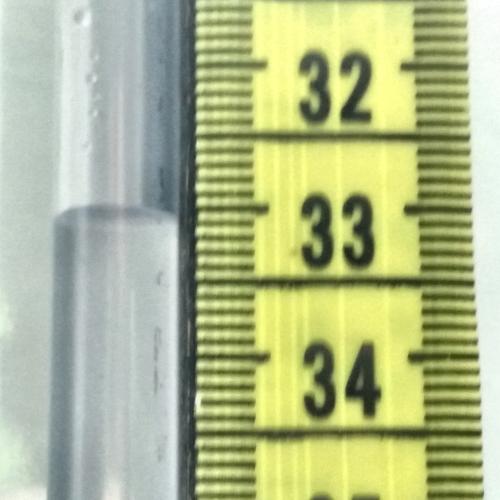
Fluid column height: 33.0 cm